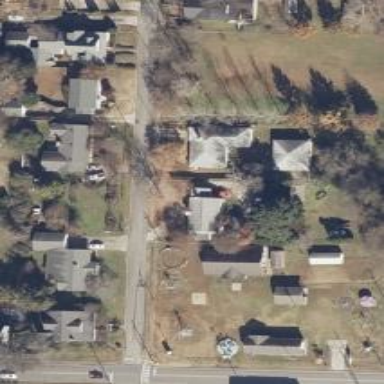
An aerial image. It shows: Residential road with separate sidewalk.